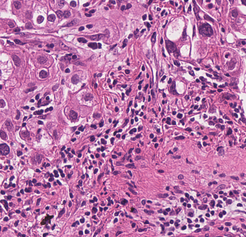
Tumor epithelial tissue: yes
Tumor-associated stroma tissue: yes
Normal tissue: no